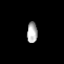
Tissue: prostate
Cell type: T cells
Senescence score: 0.2318
Nuclear area (px): 209
Mean DAPI intensity: 177.01